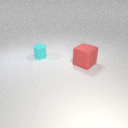
small cyan rubber cylinder behind large red rubber cube